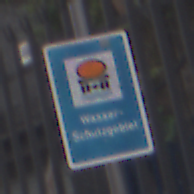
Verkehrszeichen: Wasserschutzgebiet
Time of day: MorningAfternoon
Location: Outdoor (Urban)
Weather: Overcast
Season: NotSpecified
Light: Natural